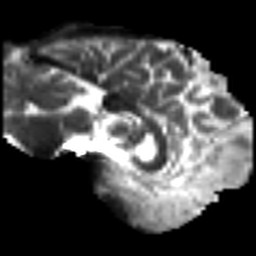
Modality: T2w
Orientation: sagittal
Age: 40
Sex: male
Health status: healthy
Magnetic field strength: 3 T
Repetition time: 8.4 s
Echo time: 0.0926 s